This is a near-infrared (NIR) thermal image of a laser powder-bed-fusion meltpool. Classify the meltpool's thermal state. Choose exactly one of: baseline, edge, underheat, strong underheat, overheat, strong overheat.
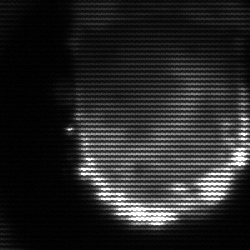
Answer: baseline